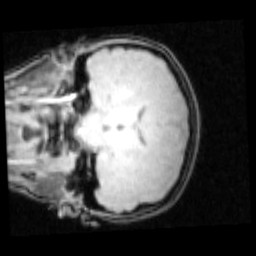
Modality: PDw
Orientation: coronal
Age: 21
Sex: female
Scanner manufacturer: siemens
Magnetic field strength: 3 T
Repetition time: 0.25 s
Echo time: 0.00103 s